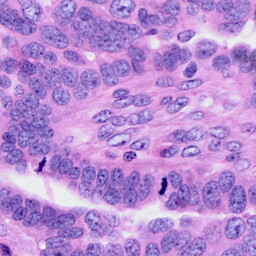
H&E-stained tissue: Ovarian